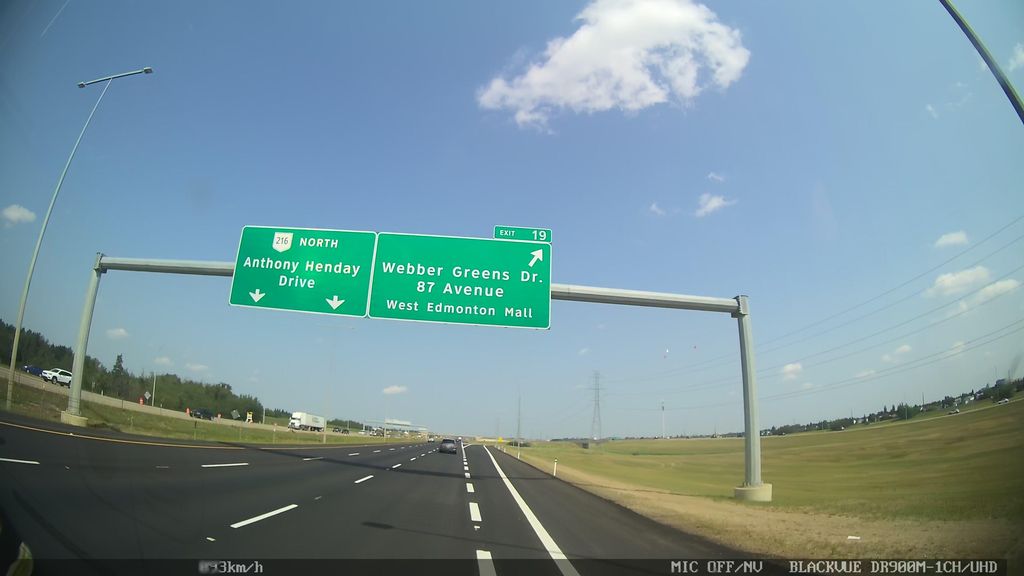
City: edmonton